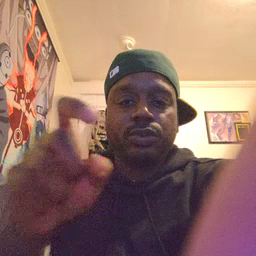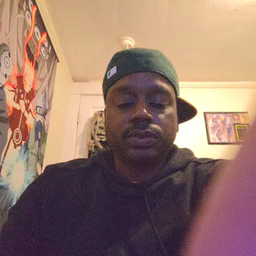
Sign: haveto